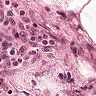
Metastatic tissue present: no